Interaction volume radius: 5 \u00c5
Interaction volume height: 10 \u00c5
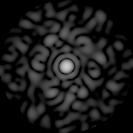
Disorder parameter: 0.8347